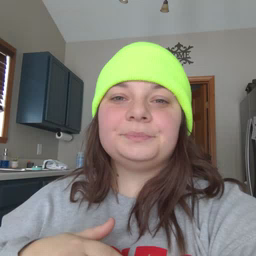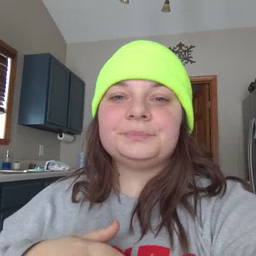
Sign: tooth